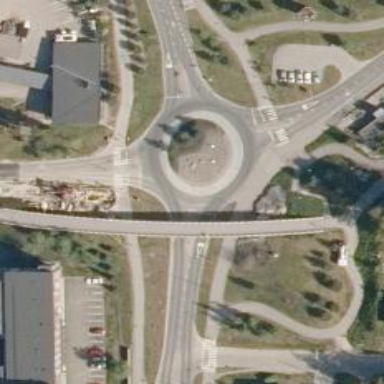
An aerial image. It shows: Bridge with asphalt track for cyclists.